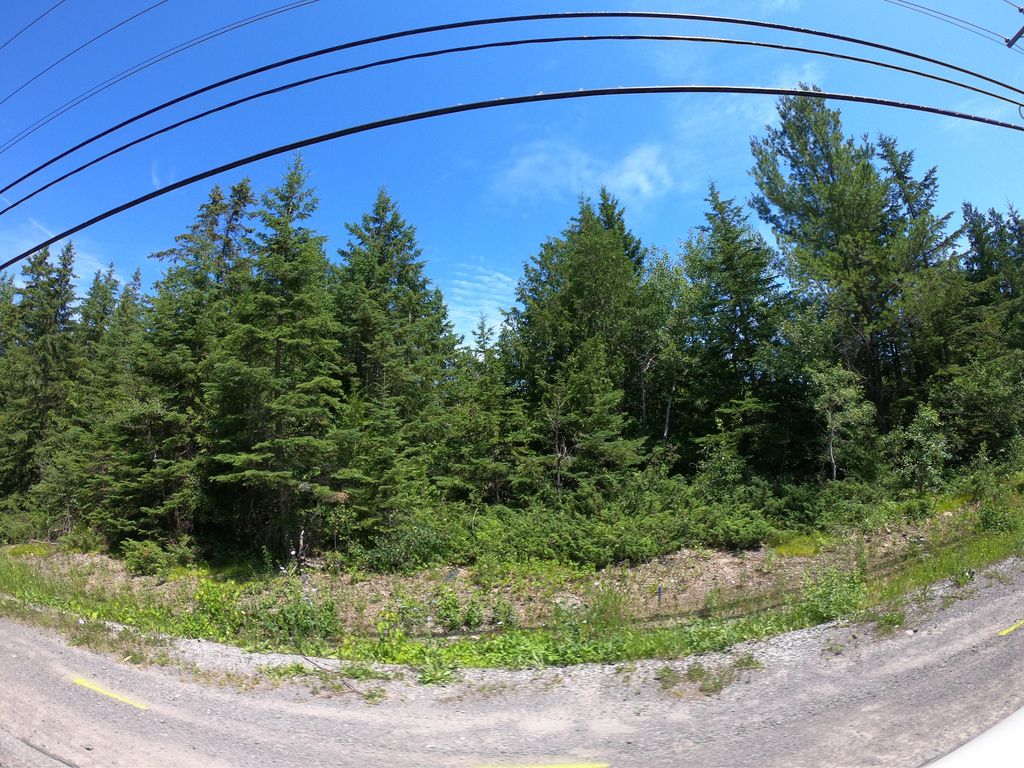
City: ottawa-gatineau